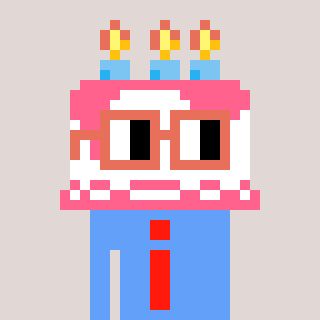
a pixel art character with square orange glasses, a cake-shaped head and a blue-colored body on a warm background